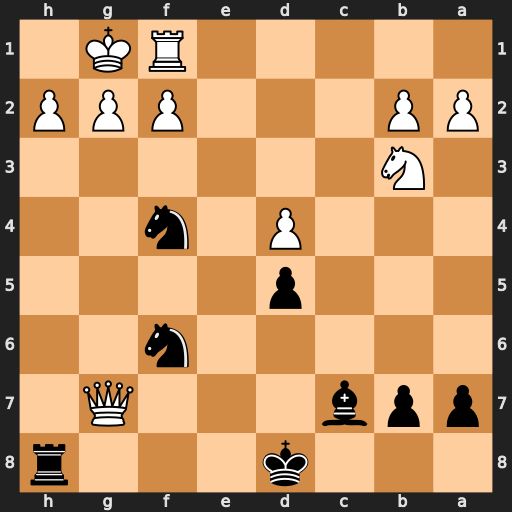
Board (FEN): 3k3r/ppb3Q1/5n2/3p4/3P1n2/1N6/PP3PPP/5RK1
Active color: b
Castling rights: -
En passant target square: -
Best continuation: Ne2+ Kh1 Rxh2#